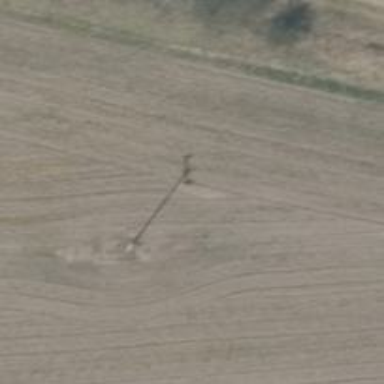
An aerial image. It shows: Minor power line.